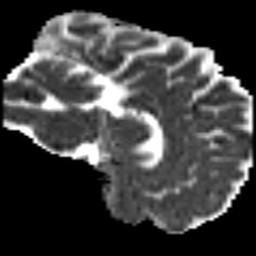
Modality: MD
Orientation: sagittal
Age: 46
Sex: male
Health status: ill
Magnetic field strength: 3 T
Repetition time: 9 s
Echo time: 0.093 s